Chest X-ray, AP view. Patient: 50 years old, sex M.
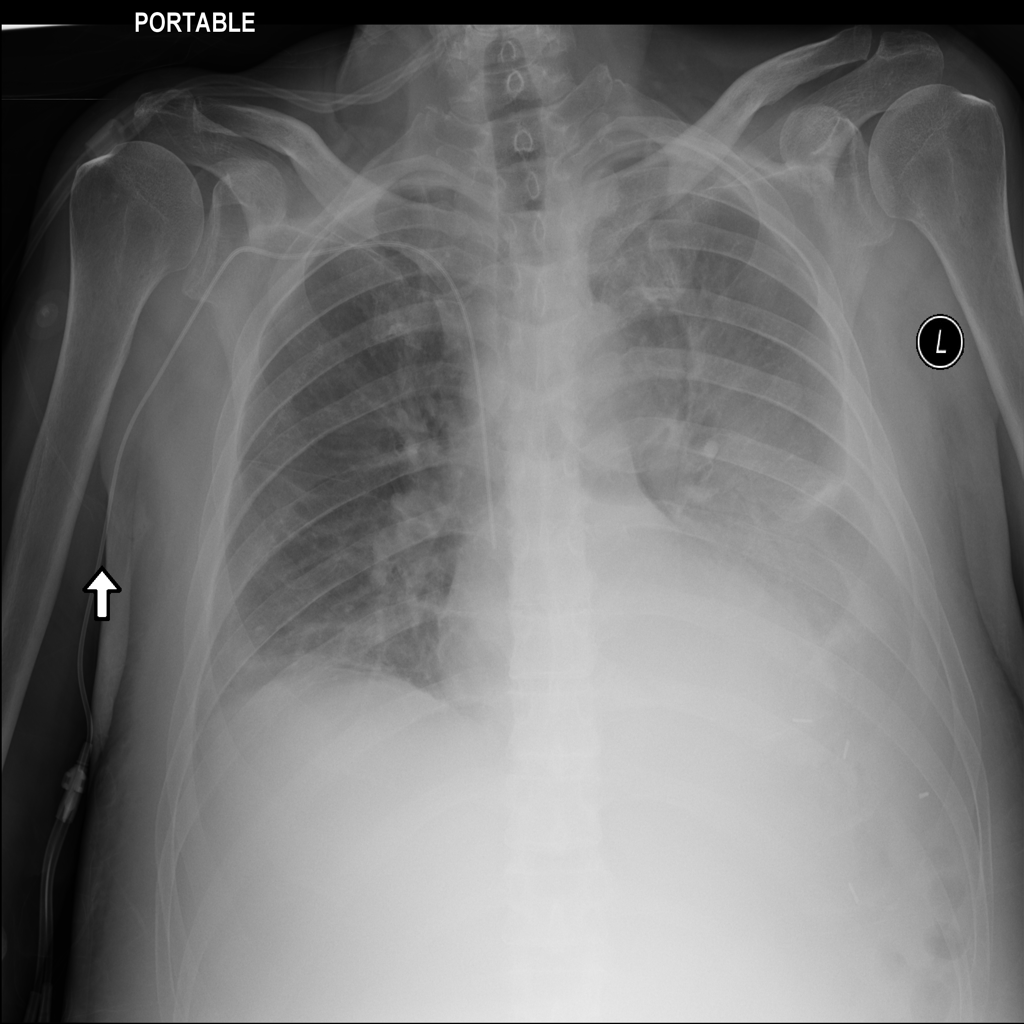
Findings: Atelectasis, Effusion, Infiltration